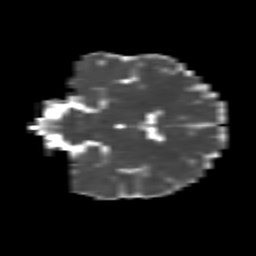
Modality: MD
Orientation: coronal
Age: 18
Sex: female
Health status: healthy
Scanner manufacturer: siemens
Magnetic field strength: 3 T
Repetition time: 8.6 s
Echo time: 0.095 s